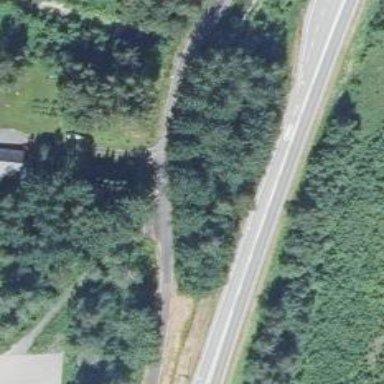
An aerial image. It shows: Asphalt cycleway.